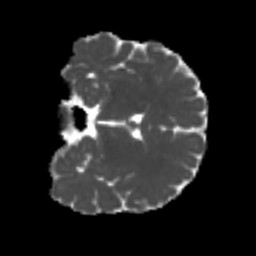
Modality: MD
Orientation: coronal
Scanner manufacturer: siemens
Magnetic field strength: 3 T
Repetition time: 4 s
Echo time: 0.0594 s